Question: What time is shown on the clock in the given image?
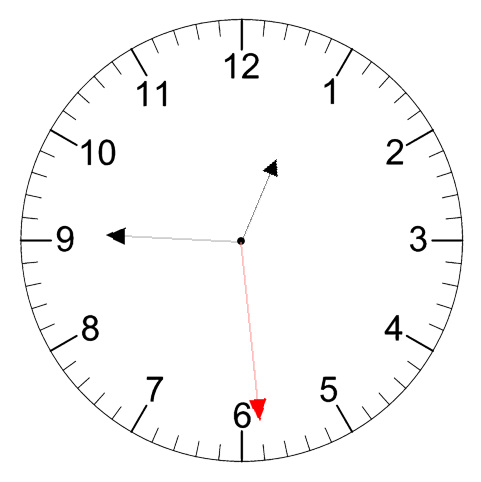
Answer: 12:45:29